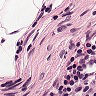
Metastatic tissue present: no